Question: I have been having this problem for the past week, I have searched everywhere but wasn't able to find a problem.
My service
'''
private texst!: Posts[];
public getPosts(): Observable<Posts[]>
{
return this.http.get<Posts[]>("http://localhost/projects/php_rest_api/api/post/read.php").pipe(map((data) => {
return this.texst = data;
}));
}
'''
My Component, here i add the service and run the function to get the data from my database
'''
public test: Posts[] = [];]
constructor(public postService: PostsService,
private http: HttpClient) {}
ngOnInit(): void {
this.getPosts();
}
public getPosts()
{
this.postService.getPosts().subscribe((response) => {
this.test = response;
console.log(this.test);
})
}
'''
My html
'''
<div>
<button (click)="getPosts()"></button>
<div *ngFor="let test of test">
{{test.title}}
</div>
</div>
'''

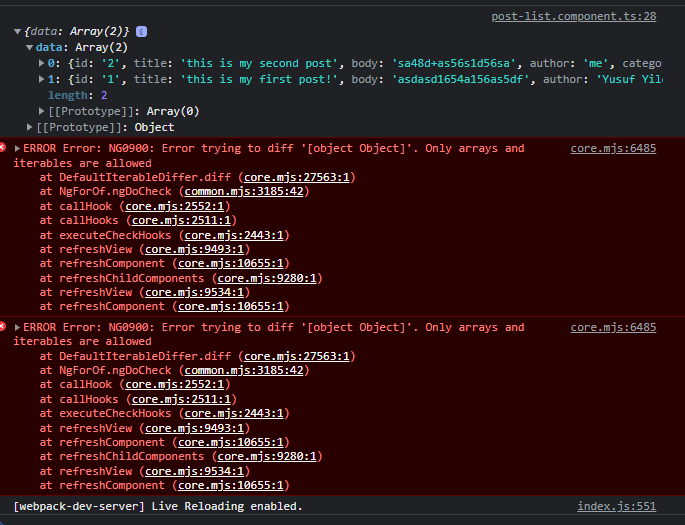
Answer: Managed to fix it
changed the response to object.values in my getPosts() function
'''
public getPosts()
{
this.postService.getPosts().subscribe((response) => {
this.test = Object.values(response);
console.log(this.test);
})
}
'''